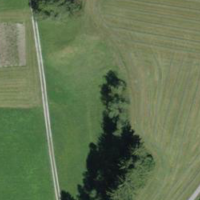
EUNIS habitat code: 24
Species observed at this site:
Melanargia galathea